Brain MRI, t1w sequence, axial 2D slice.
Patient: age 53, sex F, weight 90 kg, height 1.9 m
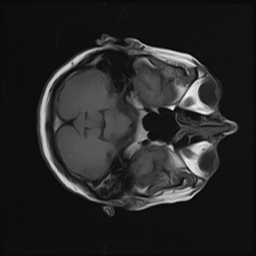